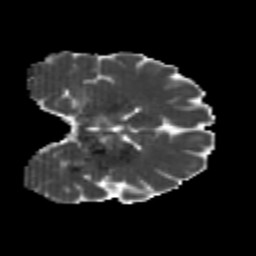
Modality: MD
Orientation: coronal
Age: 20
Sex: male
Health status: healthy
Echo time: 0.074 s